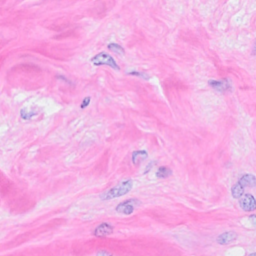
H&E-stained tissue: Breast